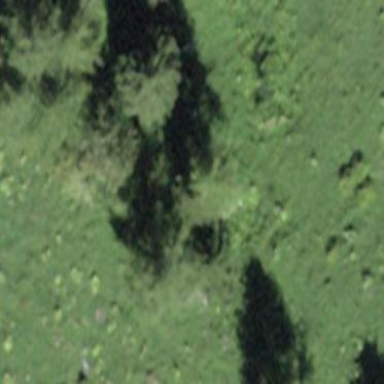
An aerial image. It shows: Forest area.